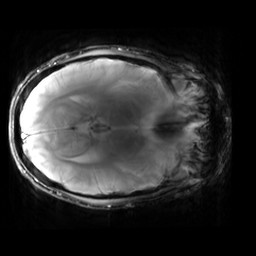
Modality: T2starw
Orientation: axial
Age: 26
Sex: male
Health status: healthy
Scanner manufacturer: siemens
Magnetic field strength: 3 T
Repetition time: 0.7 s
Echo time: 0.02 s